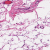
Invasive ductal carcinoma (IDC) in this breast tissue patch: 0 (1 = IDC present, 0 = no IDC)